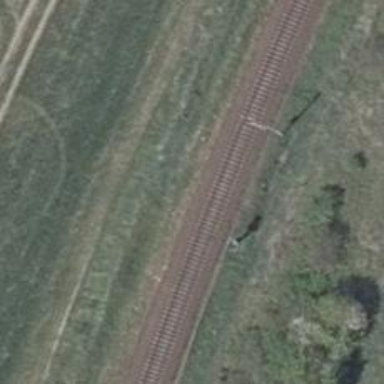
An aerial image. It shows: Railway signal.